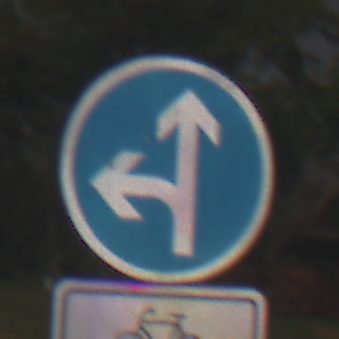
Verkehrszeichen: VorgeschriebeneFahrtrichtungGeradeausOderLinks
Zusatzzeichen unten: EinspurigeFahrzeugeFrei5
Umgebung: Outdoor, Nature
Tageszeit: Night
Wetter: Clear
Licht: Natural
Jahreszeit: NotSpecified
Kontrast: HighContrast